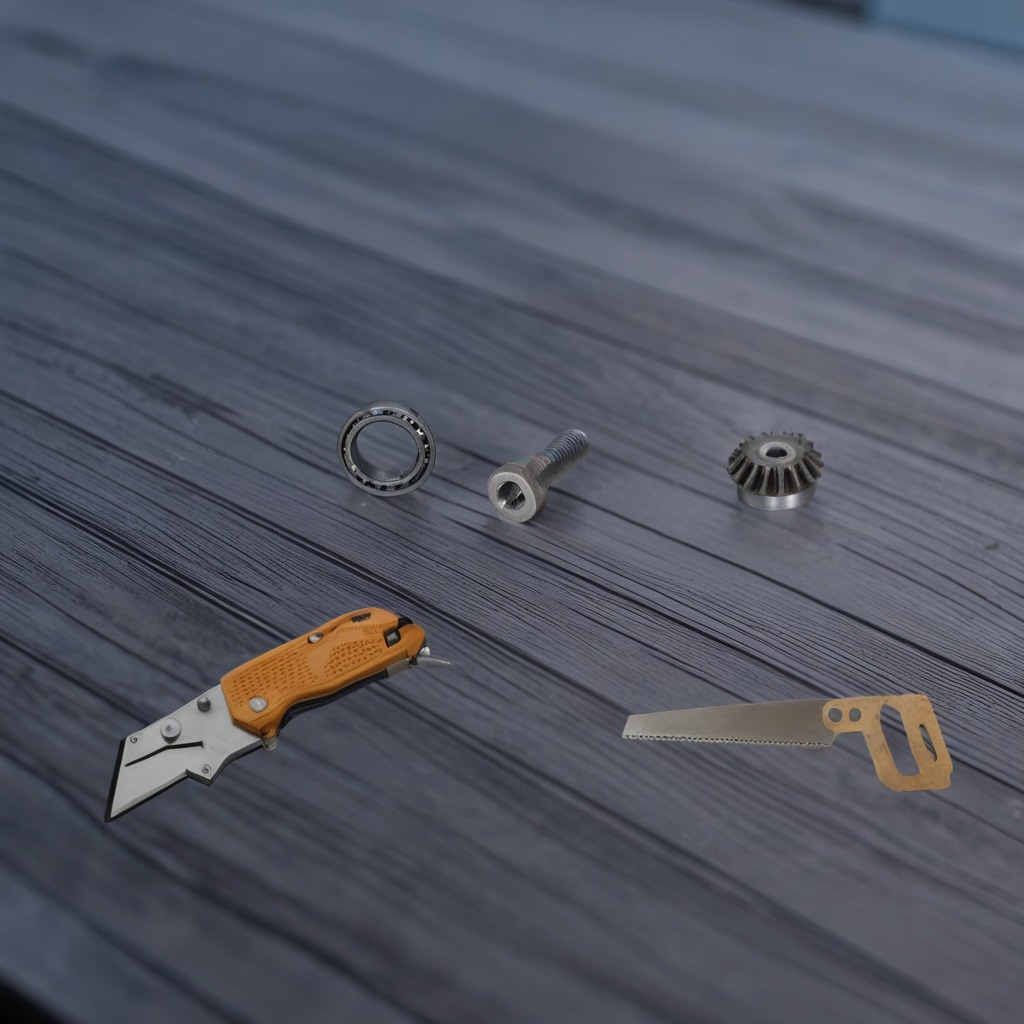
A ball bearing, a gear with teeth, a knife, a screw, and a saw are lying on a table.